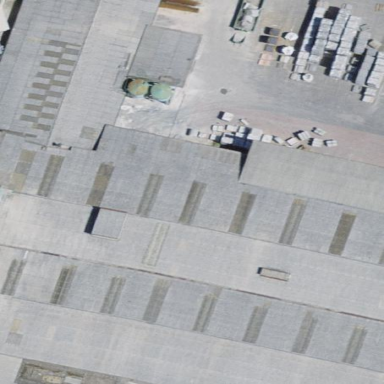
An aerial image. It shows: Industrial building.